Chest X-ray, PA view. Patient: 50 years old, sex M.
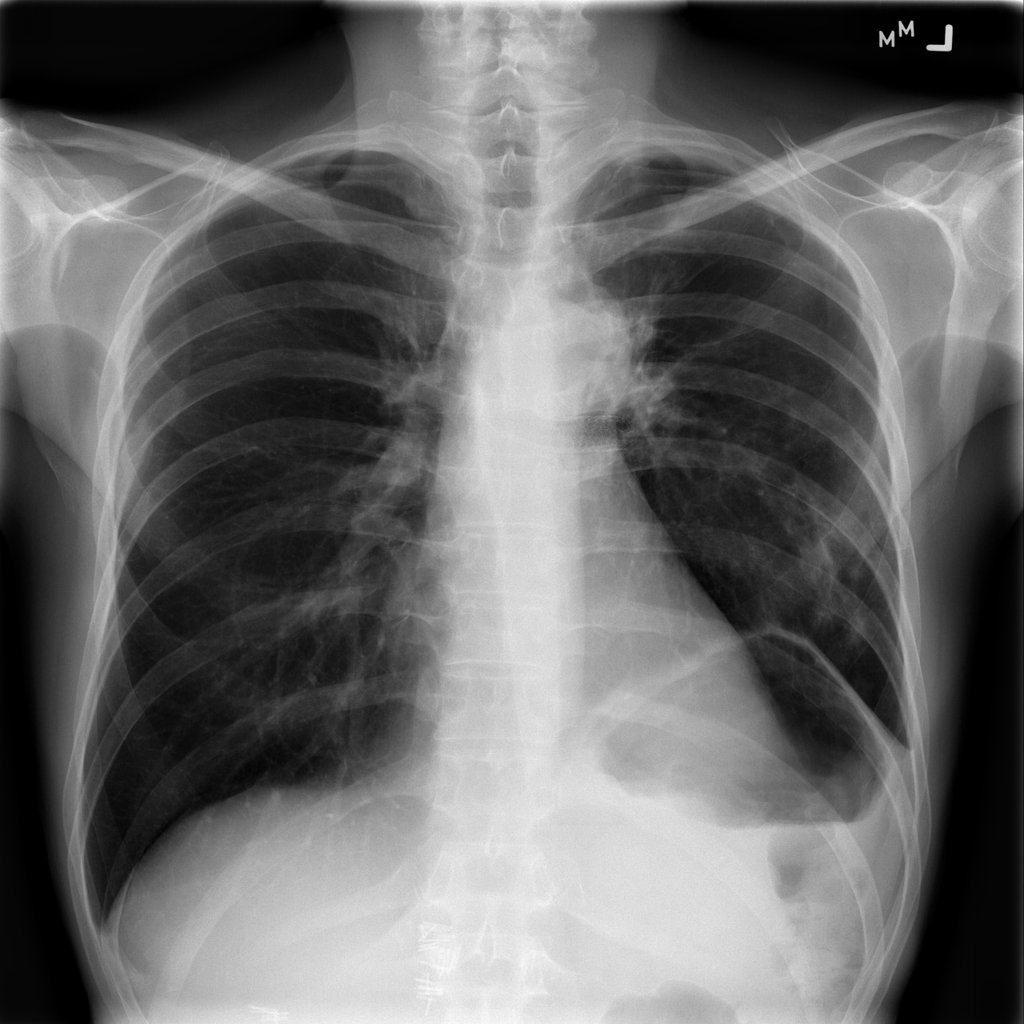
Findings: Fibrosis